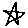
Label: star